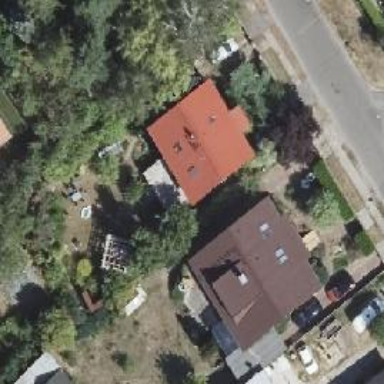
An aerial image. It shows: Detached building with gabled roof.